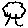
Label: tree